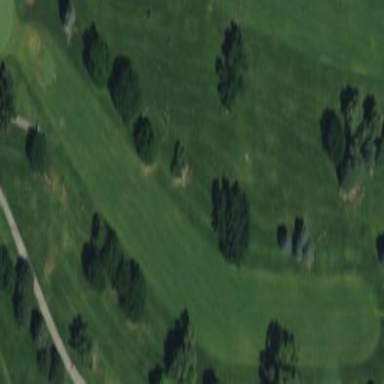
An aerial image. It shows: Grassy area designated as golf fairway.